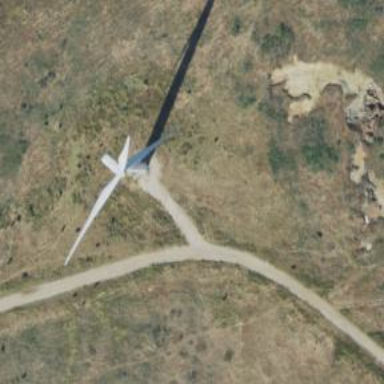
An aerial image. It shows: Wind generator using horizontal axis wind turbines.